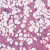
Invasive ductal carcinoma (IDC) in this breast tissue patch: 1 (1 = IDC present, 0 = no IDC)